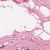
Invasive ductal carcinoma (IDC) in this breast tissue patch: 0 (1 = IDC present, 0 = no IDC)